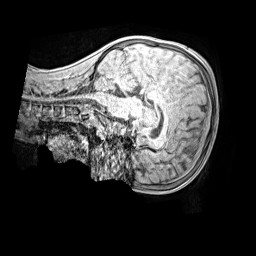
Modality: MP2RAGE
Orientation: sagittal
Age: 11
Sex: male
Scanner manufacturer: siemens
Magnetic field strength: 3 T
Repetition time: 4 s
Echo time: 0.00299 s